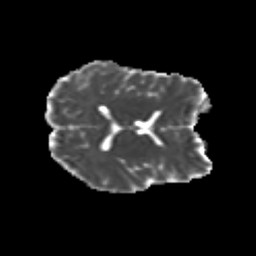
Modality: MD
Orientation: axial
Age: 19
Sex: female
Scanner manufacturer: siemens
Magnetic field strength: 3 T
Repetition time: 3.5 s
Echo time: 0.104 s